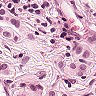
Metastatic tissue present: yes